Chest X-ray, PA view. Patient: 20 years old, sex F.
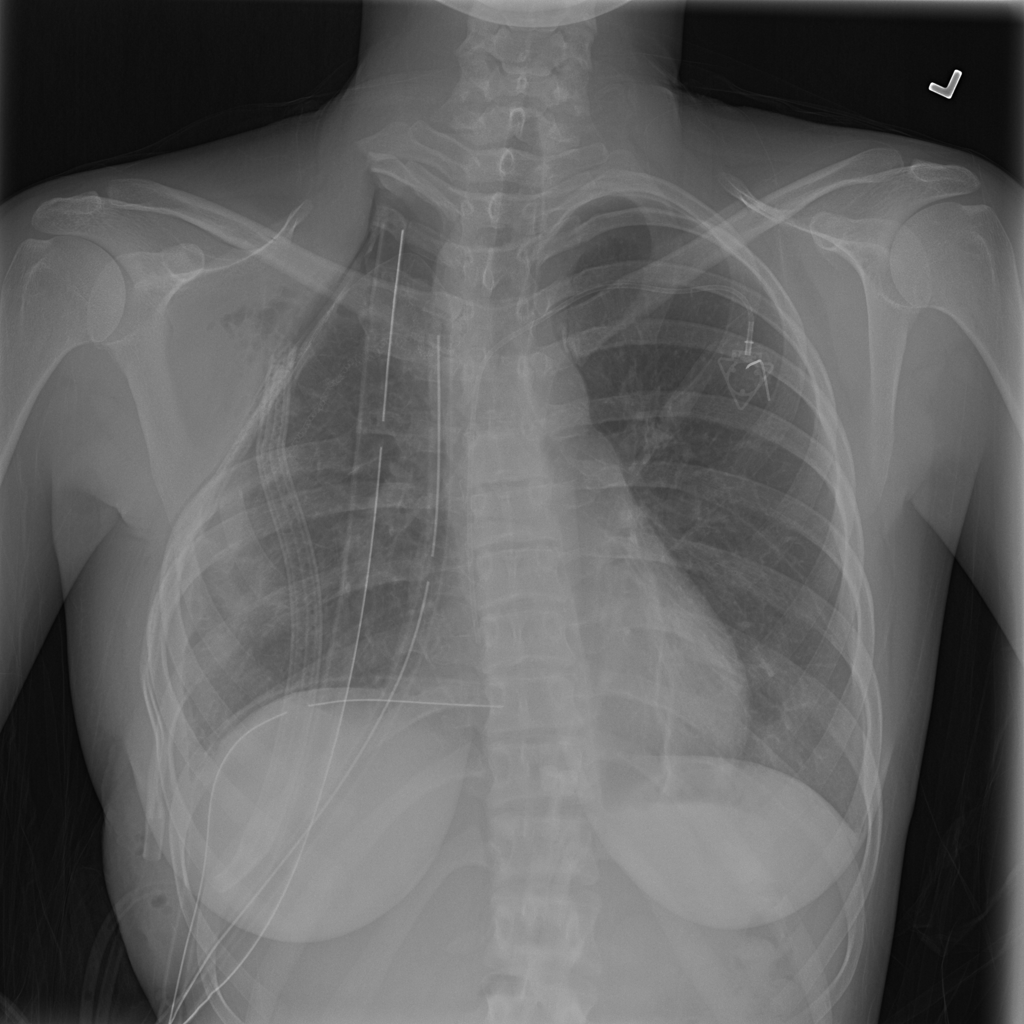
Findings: Atelectasis, Pneumothorax